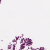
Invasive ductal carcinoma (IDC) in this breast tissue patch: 0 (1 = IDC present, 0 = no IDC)